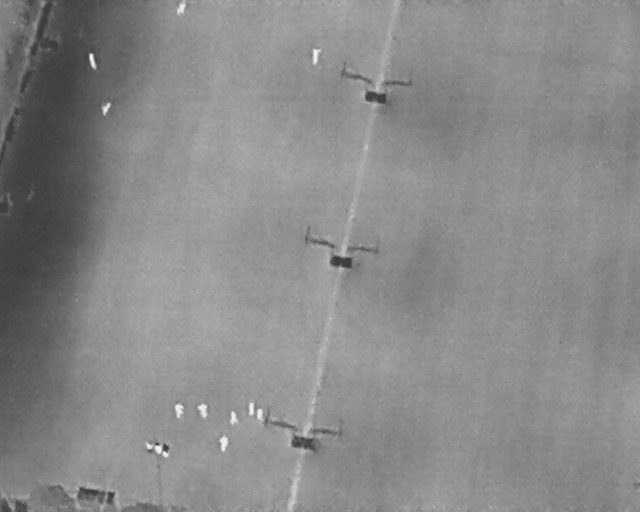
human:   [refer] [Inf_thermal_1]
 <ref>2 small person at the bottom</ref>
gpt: <box>[[37, 79, 40, 80, 2], [39, 80, 41, 81, 2]]</box>

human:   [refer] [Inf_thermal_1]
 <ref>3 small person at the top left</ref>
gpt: <box>[[13, 11, 15, 12, 167], [27, 0, 29, 2, 2], [15, 20, 17, 22, 2]]</box>

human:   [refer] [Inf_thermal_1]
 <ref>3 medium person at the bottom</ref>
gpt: <box>[[30, 78, 33, 81, 2], [35, 80, 37, 82, 2], [33, 85, 36, 87, 2]]</box>